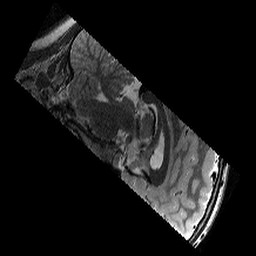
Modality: T2w
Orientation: sagittal
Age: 11
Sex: female
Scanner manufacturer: siemens
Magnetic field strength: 3 T
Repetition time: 9.23 s
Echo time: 0.067 s